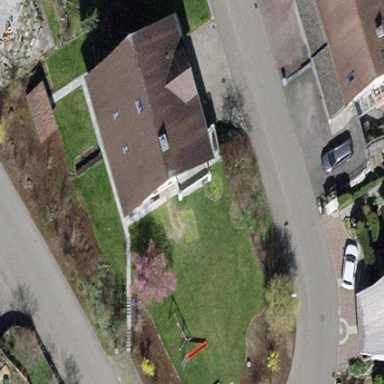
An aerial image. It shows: Simple and straightforward house.